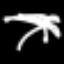
Label: palm tree